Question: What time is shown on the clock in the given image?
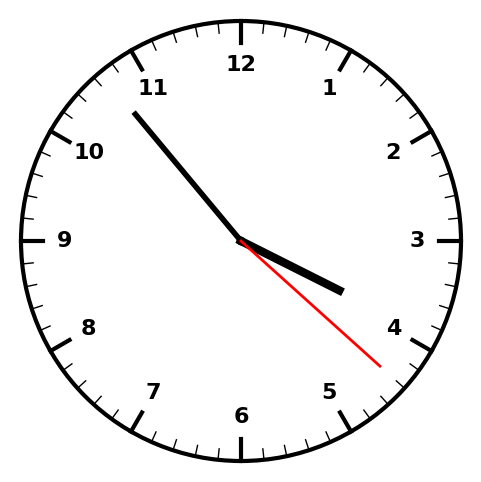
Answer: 03:53:22